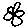
Label: flower